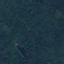
Label: Forest